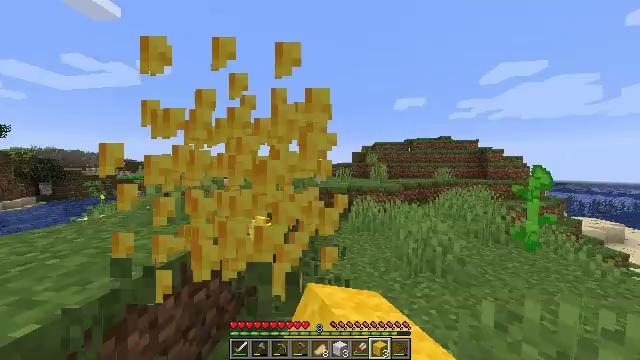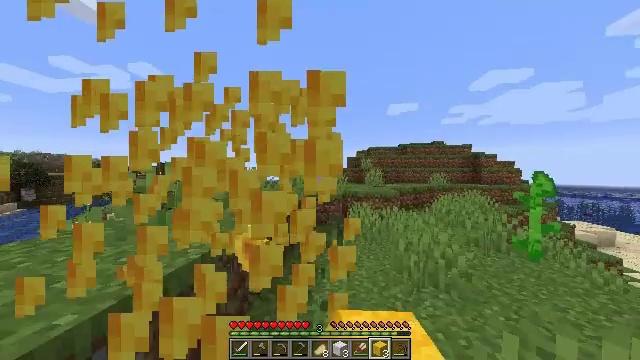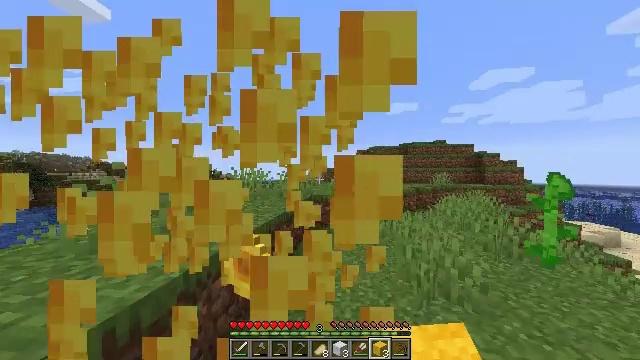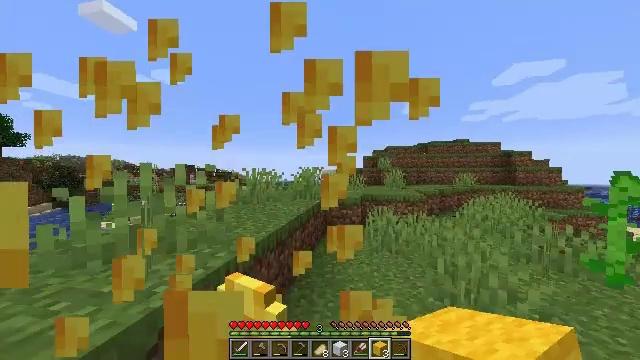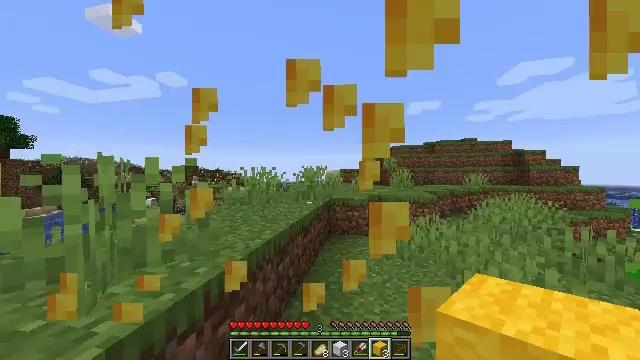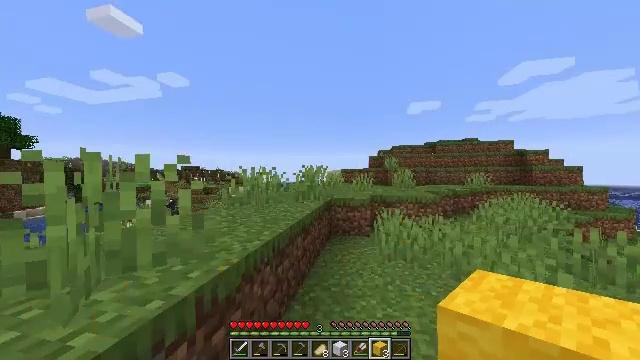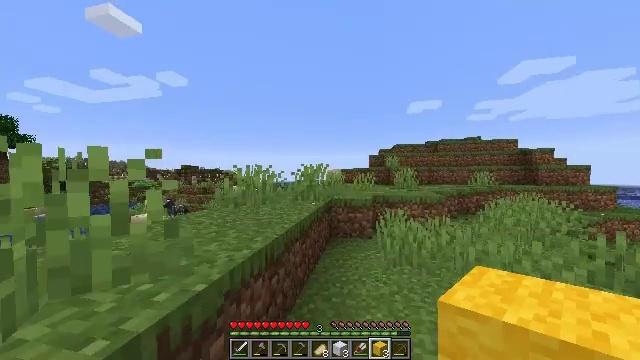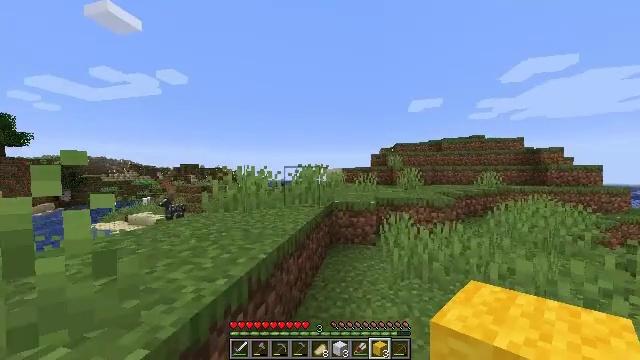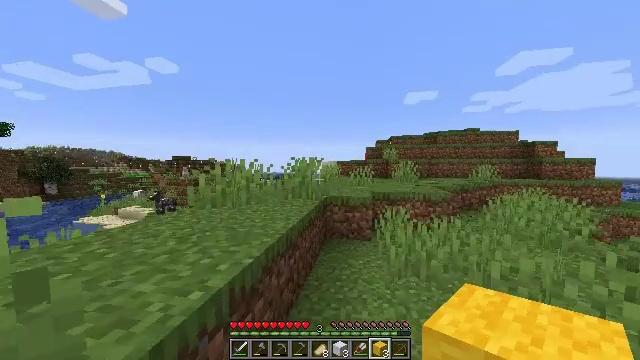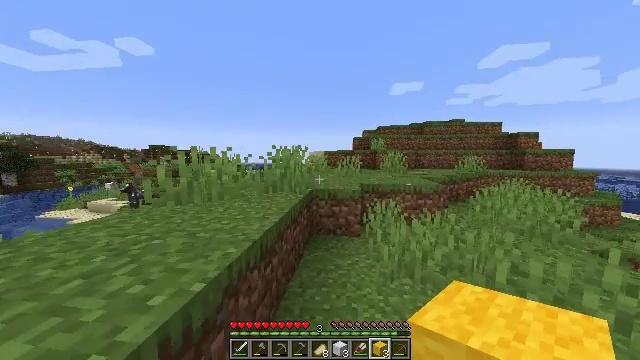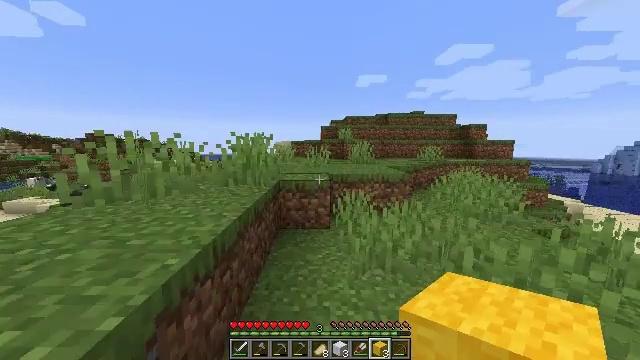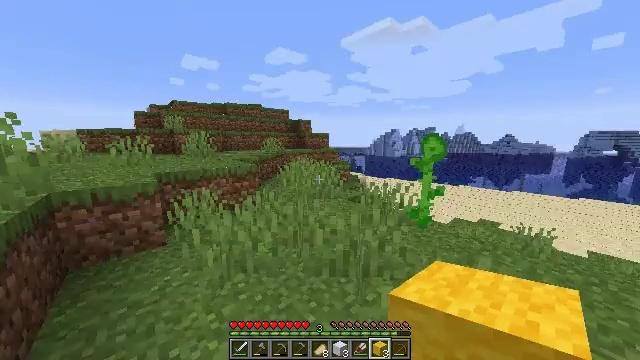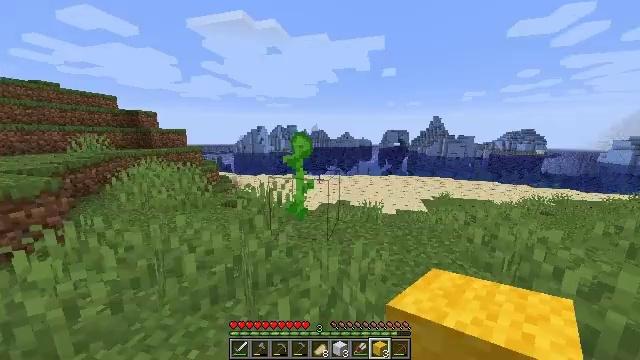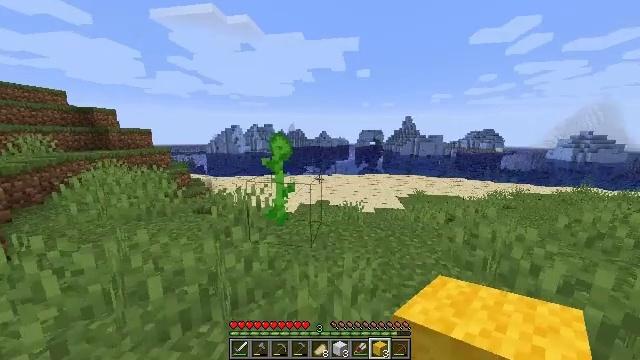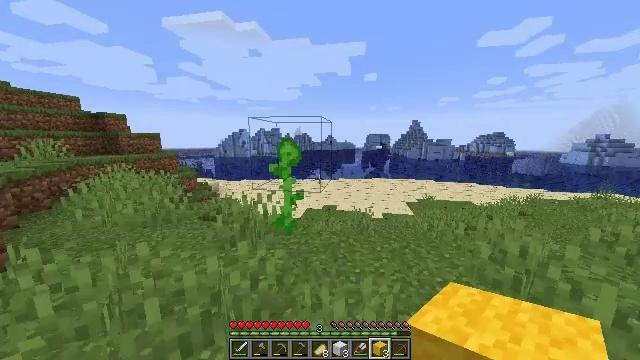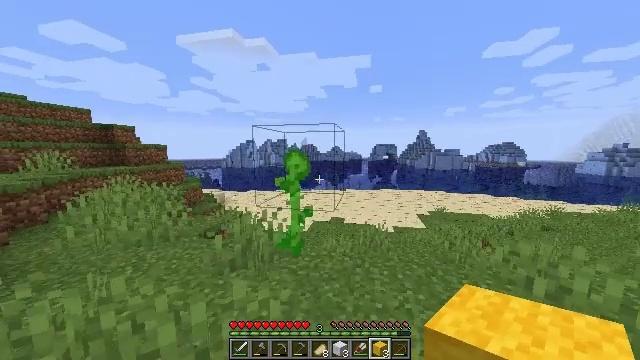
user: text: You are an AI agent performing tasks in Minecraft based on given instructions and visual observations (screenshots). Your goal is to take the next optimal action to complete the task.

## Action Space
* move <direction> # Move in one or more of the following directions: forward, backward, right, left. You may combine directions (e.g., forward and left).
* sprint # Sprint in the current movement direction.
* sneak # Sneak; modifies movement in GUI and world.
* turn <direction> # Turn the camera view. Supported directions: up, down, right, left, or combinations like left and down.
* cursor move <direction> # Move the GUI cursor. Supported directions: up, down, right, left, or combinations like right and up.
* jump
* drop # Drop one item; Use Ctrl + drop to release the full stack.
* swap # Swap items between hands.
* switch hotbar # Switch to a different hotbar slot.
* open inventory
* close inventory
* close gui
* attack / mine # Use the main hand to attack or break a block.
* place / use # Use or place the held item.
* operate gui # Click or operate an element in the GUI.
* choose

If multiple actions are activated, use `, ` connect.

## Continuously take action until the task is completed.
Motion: motion action
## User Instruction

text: Collect sunflower from the field.
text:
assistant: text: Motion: move forward, turn right and up, attack / mine
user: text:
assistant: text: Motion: move forward, attack / mine
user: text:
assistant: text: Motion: move forward, turn left, attack / mine
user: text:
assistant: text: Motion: move forward, attack / mine
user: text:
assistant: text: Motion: move forward, attack / mine
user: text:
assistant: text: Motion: move forward, attack / mine
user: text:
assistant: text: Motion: move forward
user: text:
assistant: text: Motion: move forward, turn right and down
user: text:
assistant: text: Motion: move forward, turn right and down
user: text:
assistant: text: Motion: move forward, turn right and down
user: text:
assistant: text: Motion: move forward, turn right and down
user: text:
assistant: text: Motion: move forward, turn right
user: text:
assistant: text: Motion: move forward, turn right
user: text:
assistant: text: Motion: move forward, turn left and up
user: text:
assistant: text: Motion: move forward, turn left and up
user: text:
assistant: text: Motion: move forward, turn up
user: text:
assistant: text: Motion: move forward, attack / mine
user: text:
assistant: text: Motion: move forward, attack / mine
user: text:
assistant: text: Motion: move forward, turn right, attack / mine
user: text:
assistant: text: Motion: move forward, turn down, attack / mine
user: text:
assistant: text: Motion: move forward, turn left, attack / mine
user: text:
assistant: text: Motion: attack / mine